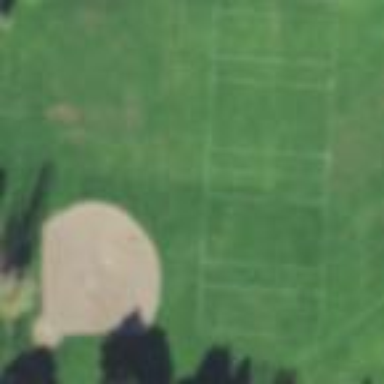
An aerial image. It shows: Baseball pitch for leisure land activities.